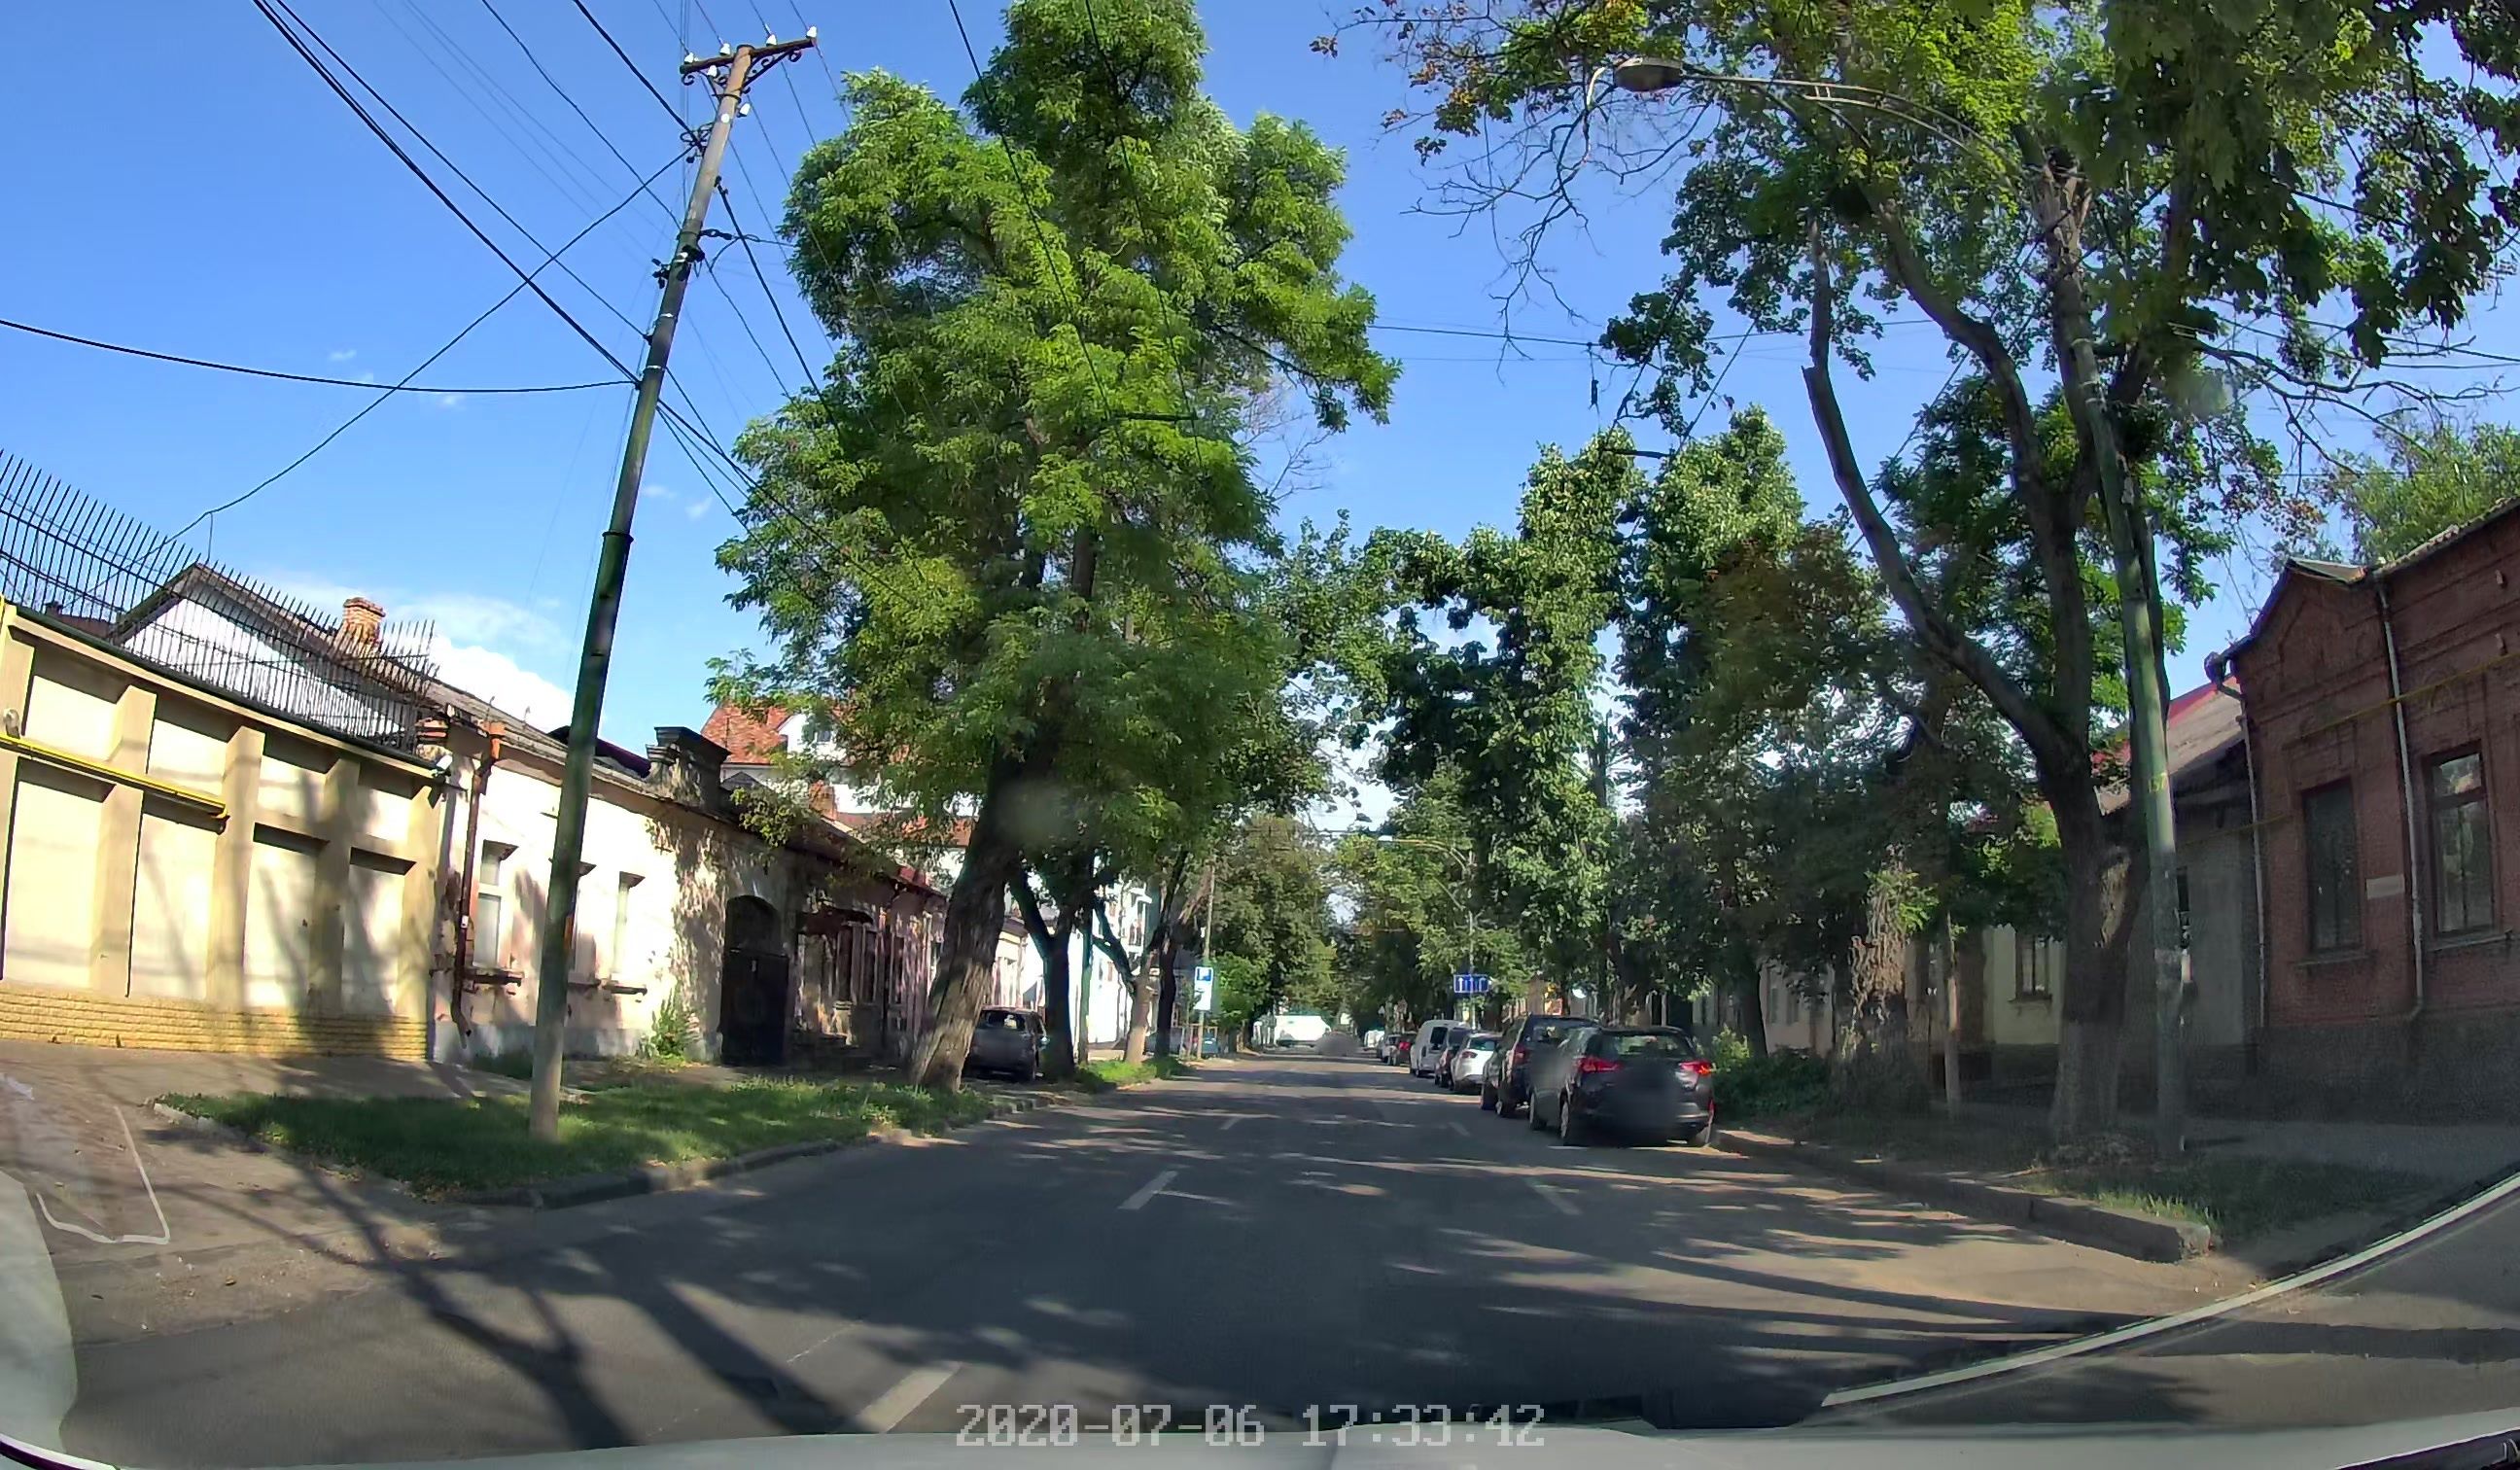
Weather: clear
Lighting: day
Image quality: good
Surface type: driving surface
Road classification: secondary
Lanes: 2
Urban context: urban centre
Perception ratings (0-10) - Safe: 2.37, Lively: 8.86, Beautiful: 7.13, Boring: 2.09, Depressing: 2.37, Wealthy: 1.38